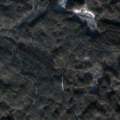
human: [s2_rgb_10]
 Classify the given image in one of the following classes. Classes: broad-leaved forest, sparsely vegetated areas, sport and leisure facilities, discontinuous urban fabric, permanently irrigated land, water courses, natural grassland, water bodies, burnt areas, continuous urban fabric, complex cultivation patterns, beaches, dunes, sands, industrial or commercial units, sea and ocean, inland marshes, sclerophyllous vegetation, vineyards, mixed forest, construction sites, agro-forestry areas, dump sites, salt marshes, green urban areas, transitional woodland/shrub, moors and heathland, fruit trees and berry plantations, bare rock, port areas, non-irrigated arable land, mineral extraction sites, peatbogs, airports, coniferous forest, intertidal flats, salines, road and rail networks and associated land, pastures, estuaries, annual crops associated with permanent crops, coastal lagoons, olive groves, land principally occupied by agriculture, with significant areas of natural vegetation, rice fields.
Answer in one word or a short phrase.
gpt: coniferous forest, mixed forest